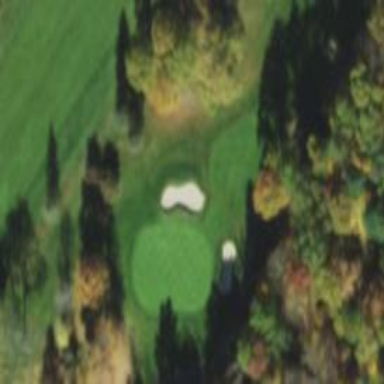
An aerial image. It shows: Grassy area designated as golf fairway.